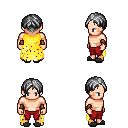
a pixel art fantasy rpg character, male body template, human, light skin, yellow tattered cape, red pants, gray parted hairstyle, cloth bracers, gray slippers, four views (front, back, left, right), 2x2 character sprite sheet, small pixel art, hard edges, no anti-aliasing